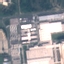
Land use / land cover: Industrial